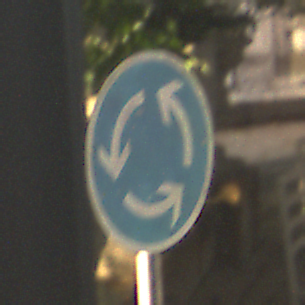
Verkehrszeichen: Kreisverkehr
Umgebung: Outdoor, Suburban
Tageszeit: SunriseSunset
Wetter: Clear
Licht: Natural
Jahreszeit: NotSpecified
Kontrast: HighContrast